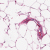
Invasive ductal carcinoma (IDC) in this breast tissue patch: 0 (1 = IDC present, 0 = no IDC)